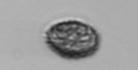
Label: Pseudochattonella_farcimen